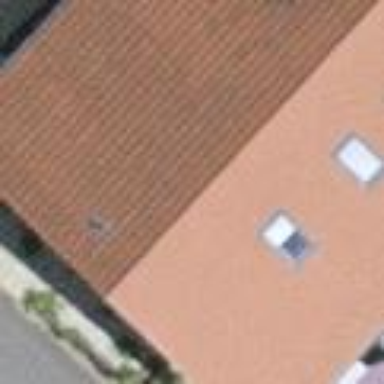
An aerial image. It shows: Simple and straightforward house.